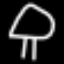
Label: mushroom